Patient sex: F
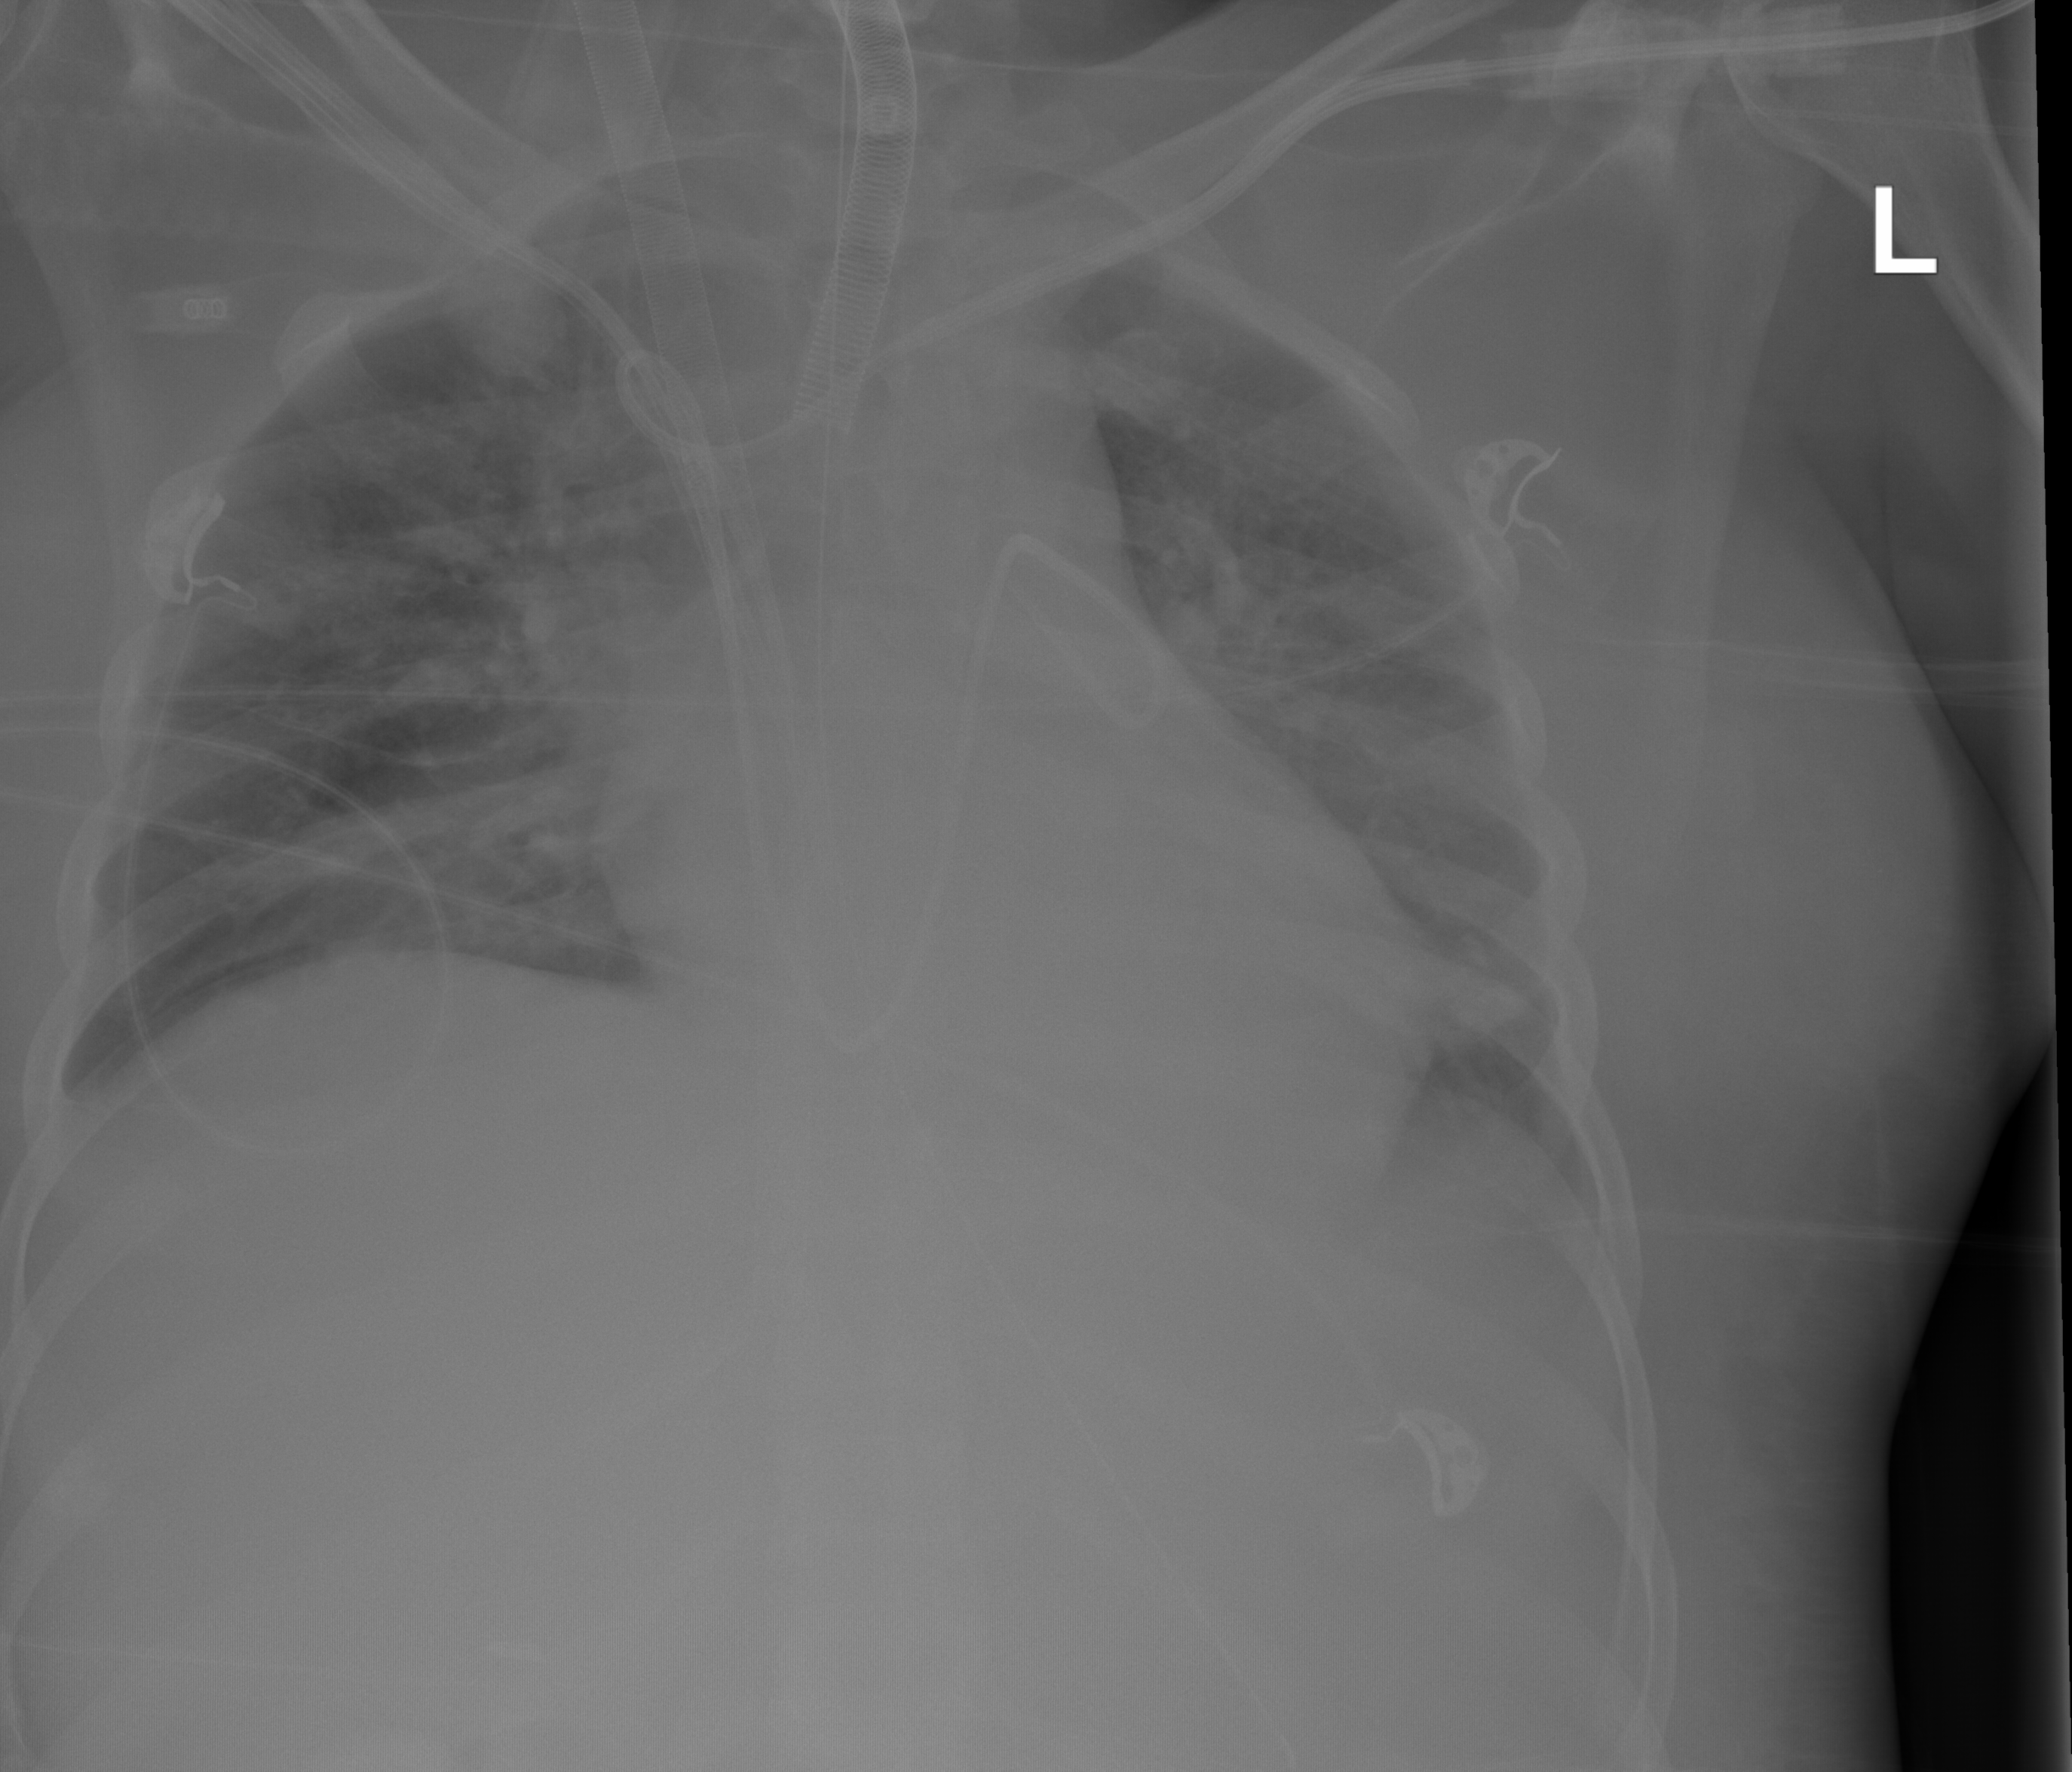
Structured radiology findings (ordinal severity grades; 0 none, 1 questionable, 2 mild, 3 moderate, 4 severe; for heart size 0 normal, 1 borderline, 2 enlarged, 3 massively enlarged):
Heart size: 2
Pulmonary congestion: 2
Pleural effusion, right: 0
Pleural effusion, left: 0
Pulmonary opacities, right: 2
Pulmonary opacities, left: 2
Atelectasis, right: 2
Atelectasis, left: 2